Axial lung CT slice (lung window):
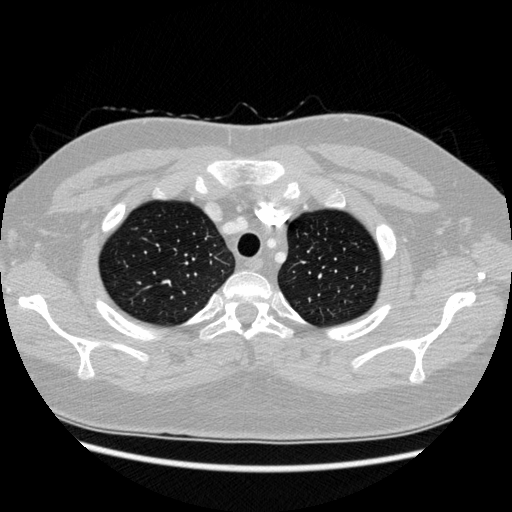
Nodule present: no